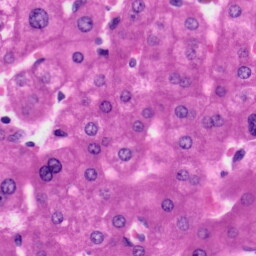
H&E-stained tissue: Liver